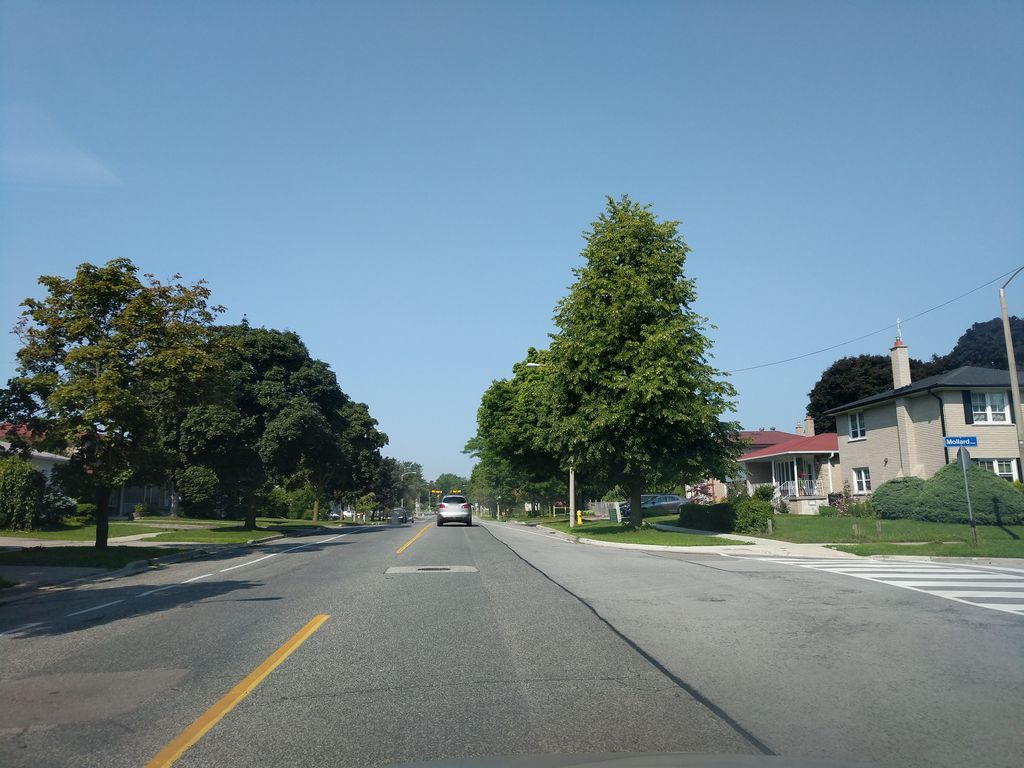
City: toronto